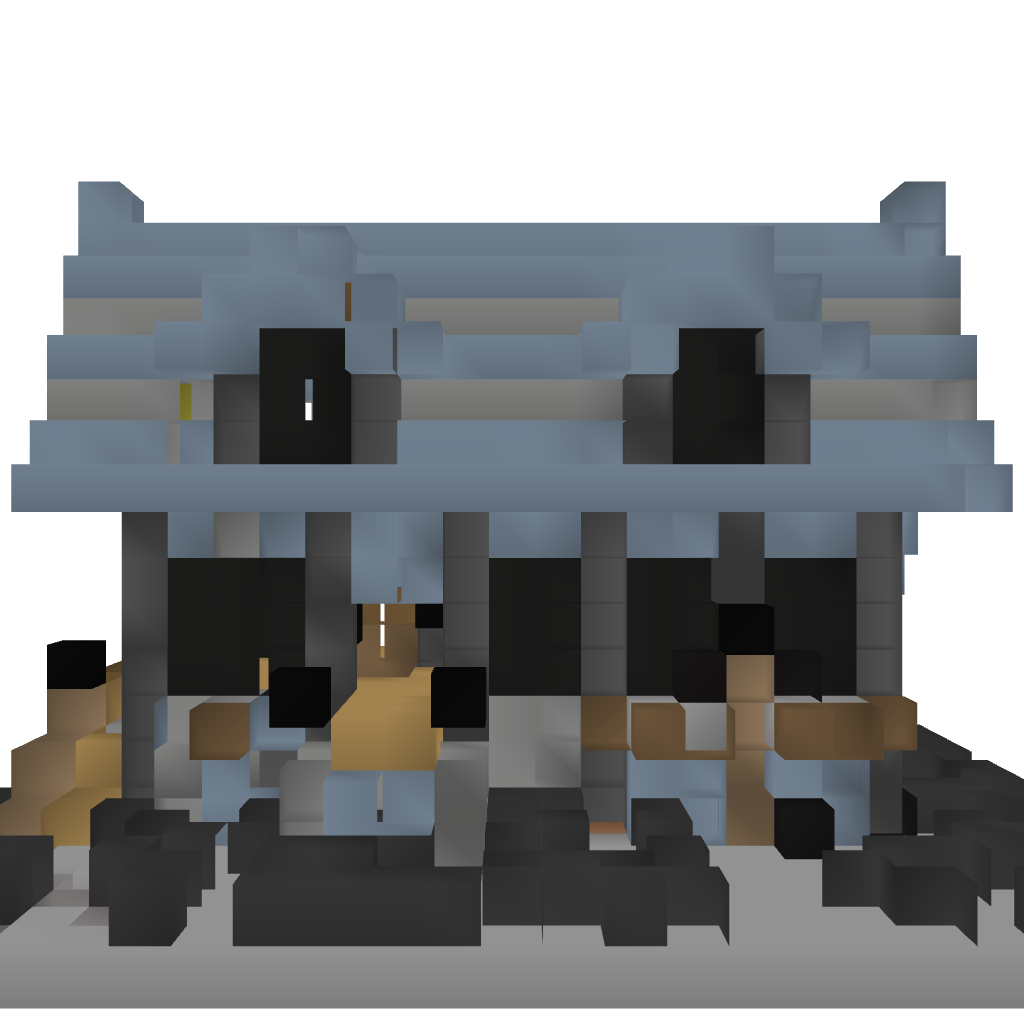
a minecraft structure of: Medieval House #1 by iEdgy